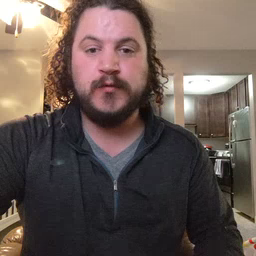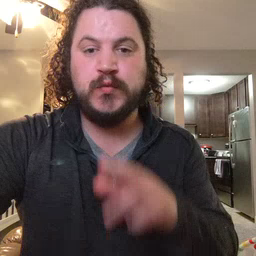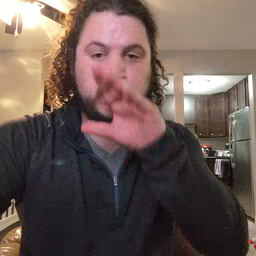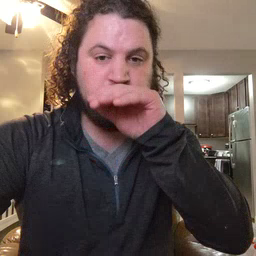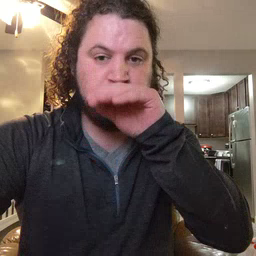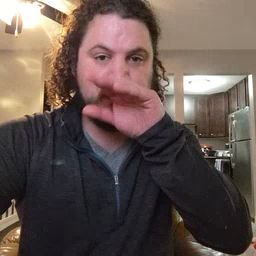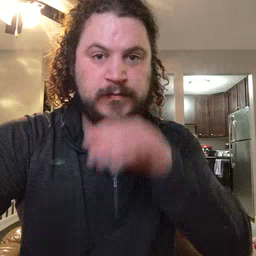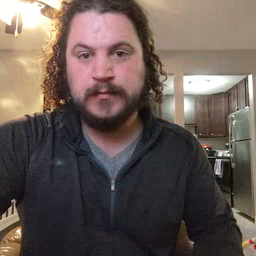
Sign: goose